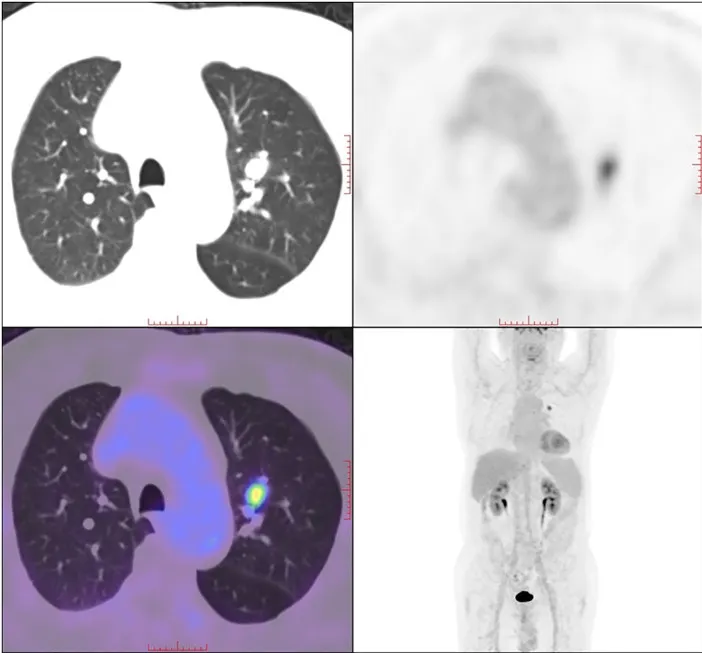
18F-FDG PET/CT scan of the patient. A solid nodule in the left upper lobe with increased 18F-FDG uptake was detected.
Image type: radiology (ct)